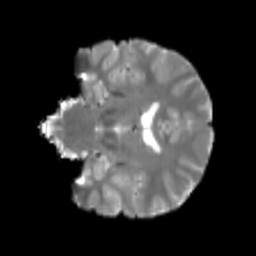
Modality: T2w
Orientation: coronal
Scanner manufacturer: siemens
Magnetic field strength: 3 T
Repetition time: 4 s
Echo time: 0.0594 s